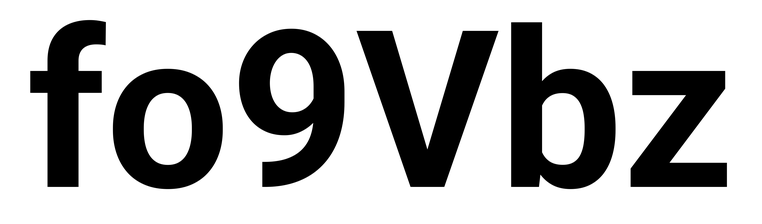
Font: Roboto_Bold